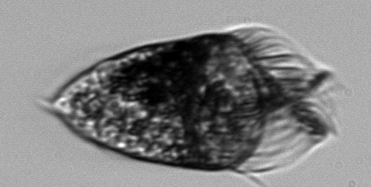
Label: Pelagostrobilidium